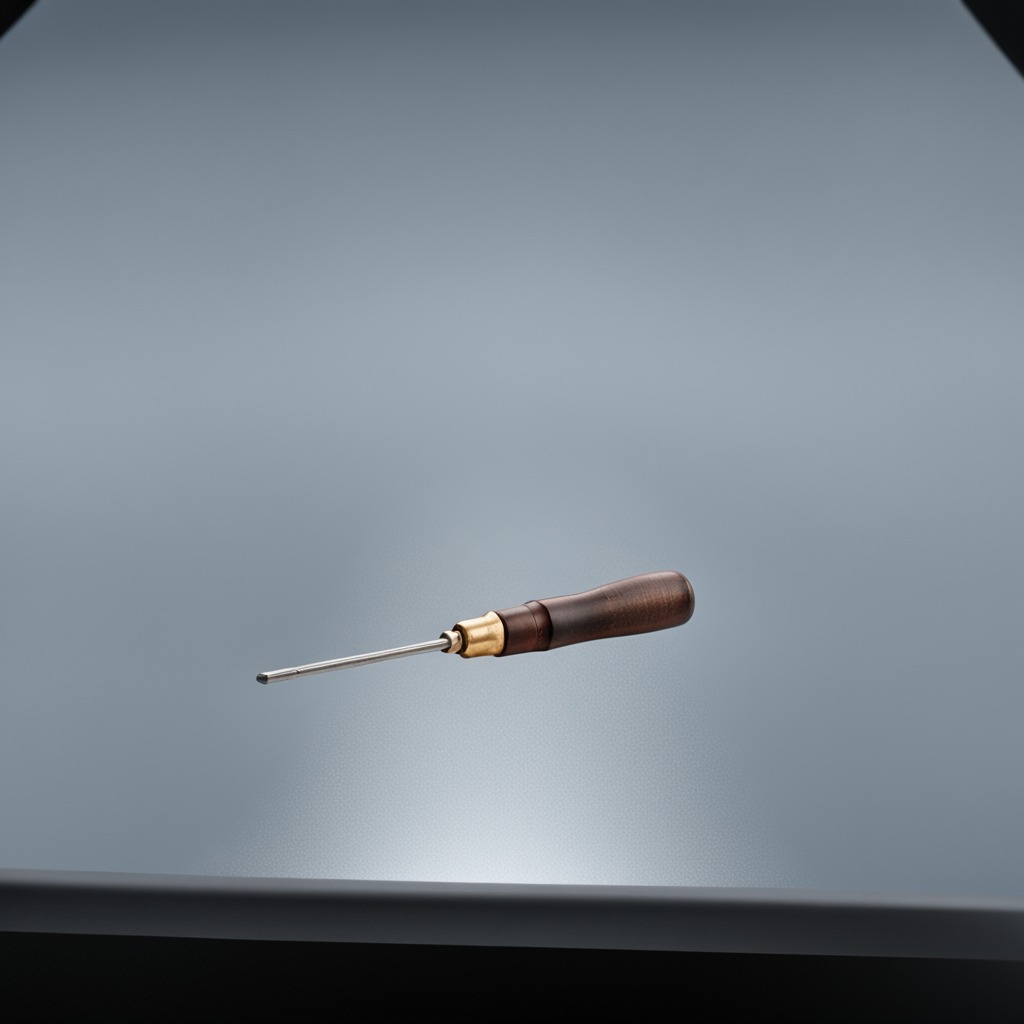
A screwdriver lies on a clean empty table in a railway signal maintenance room lit by harsh overhead fluorescents photorealistic surface textures crisp shadows high dynamic range